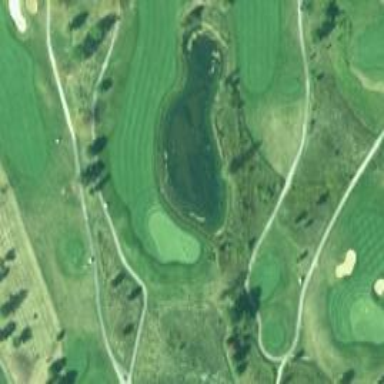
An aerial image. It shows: Rough area on grassy golf course.